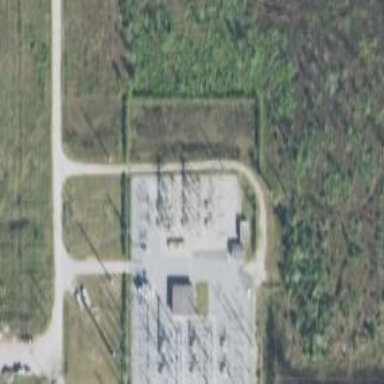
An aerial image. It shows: Switch used for power control.